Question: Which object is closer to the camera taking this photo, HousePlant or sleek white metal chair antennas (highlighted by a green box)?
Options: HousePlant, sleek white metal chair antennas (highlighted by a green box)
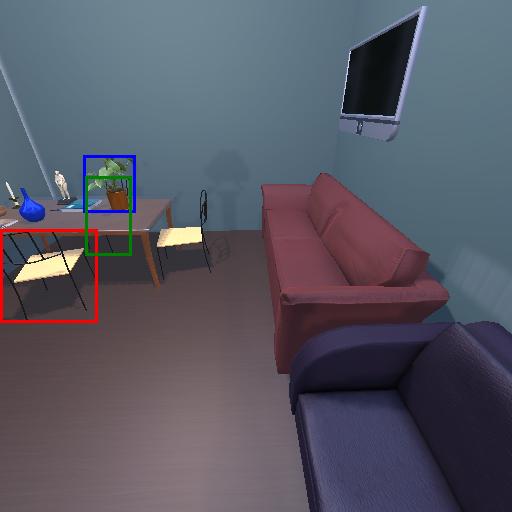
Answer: HousePlant